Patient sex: F
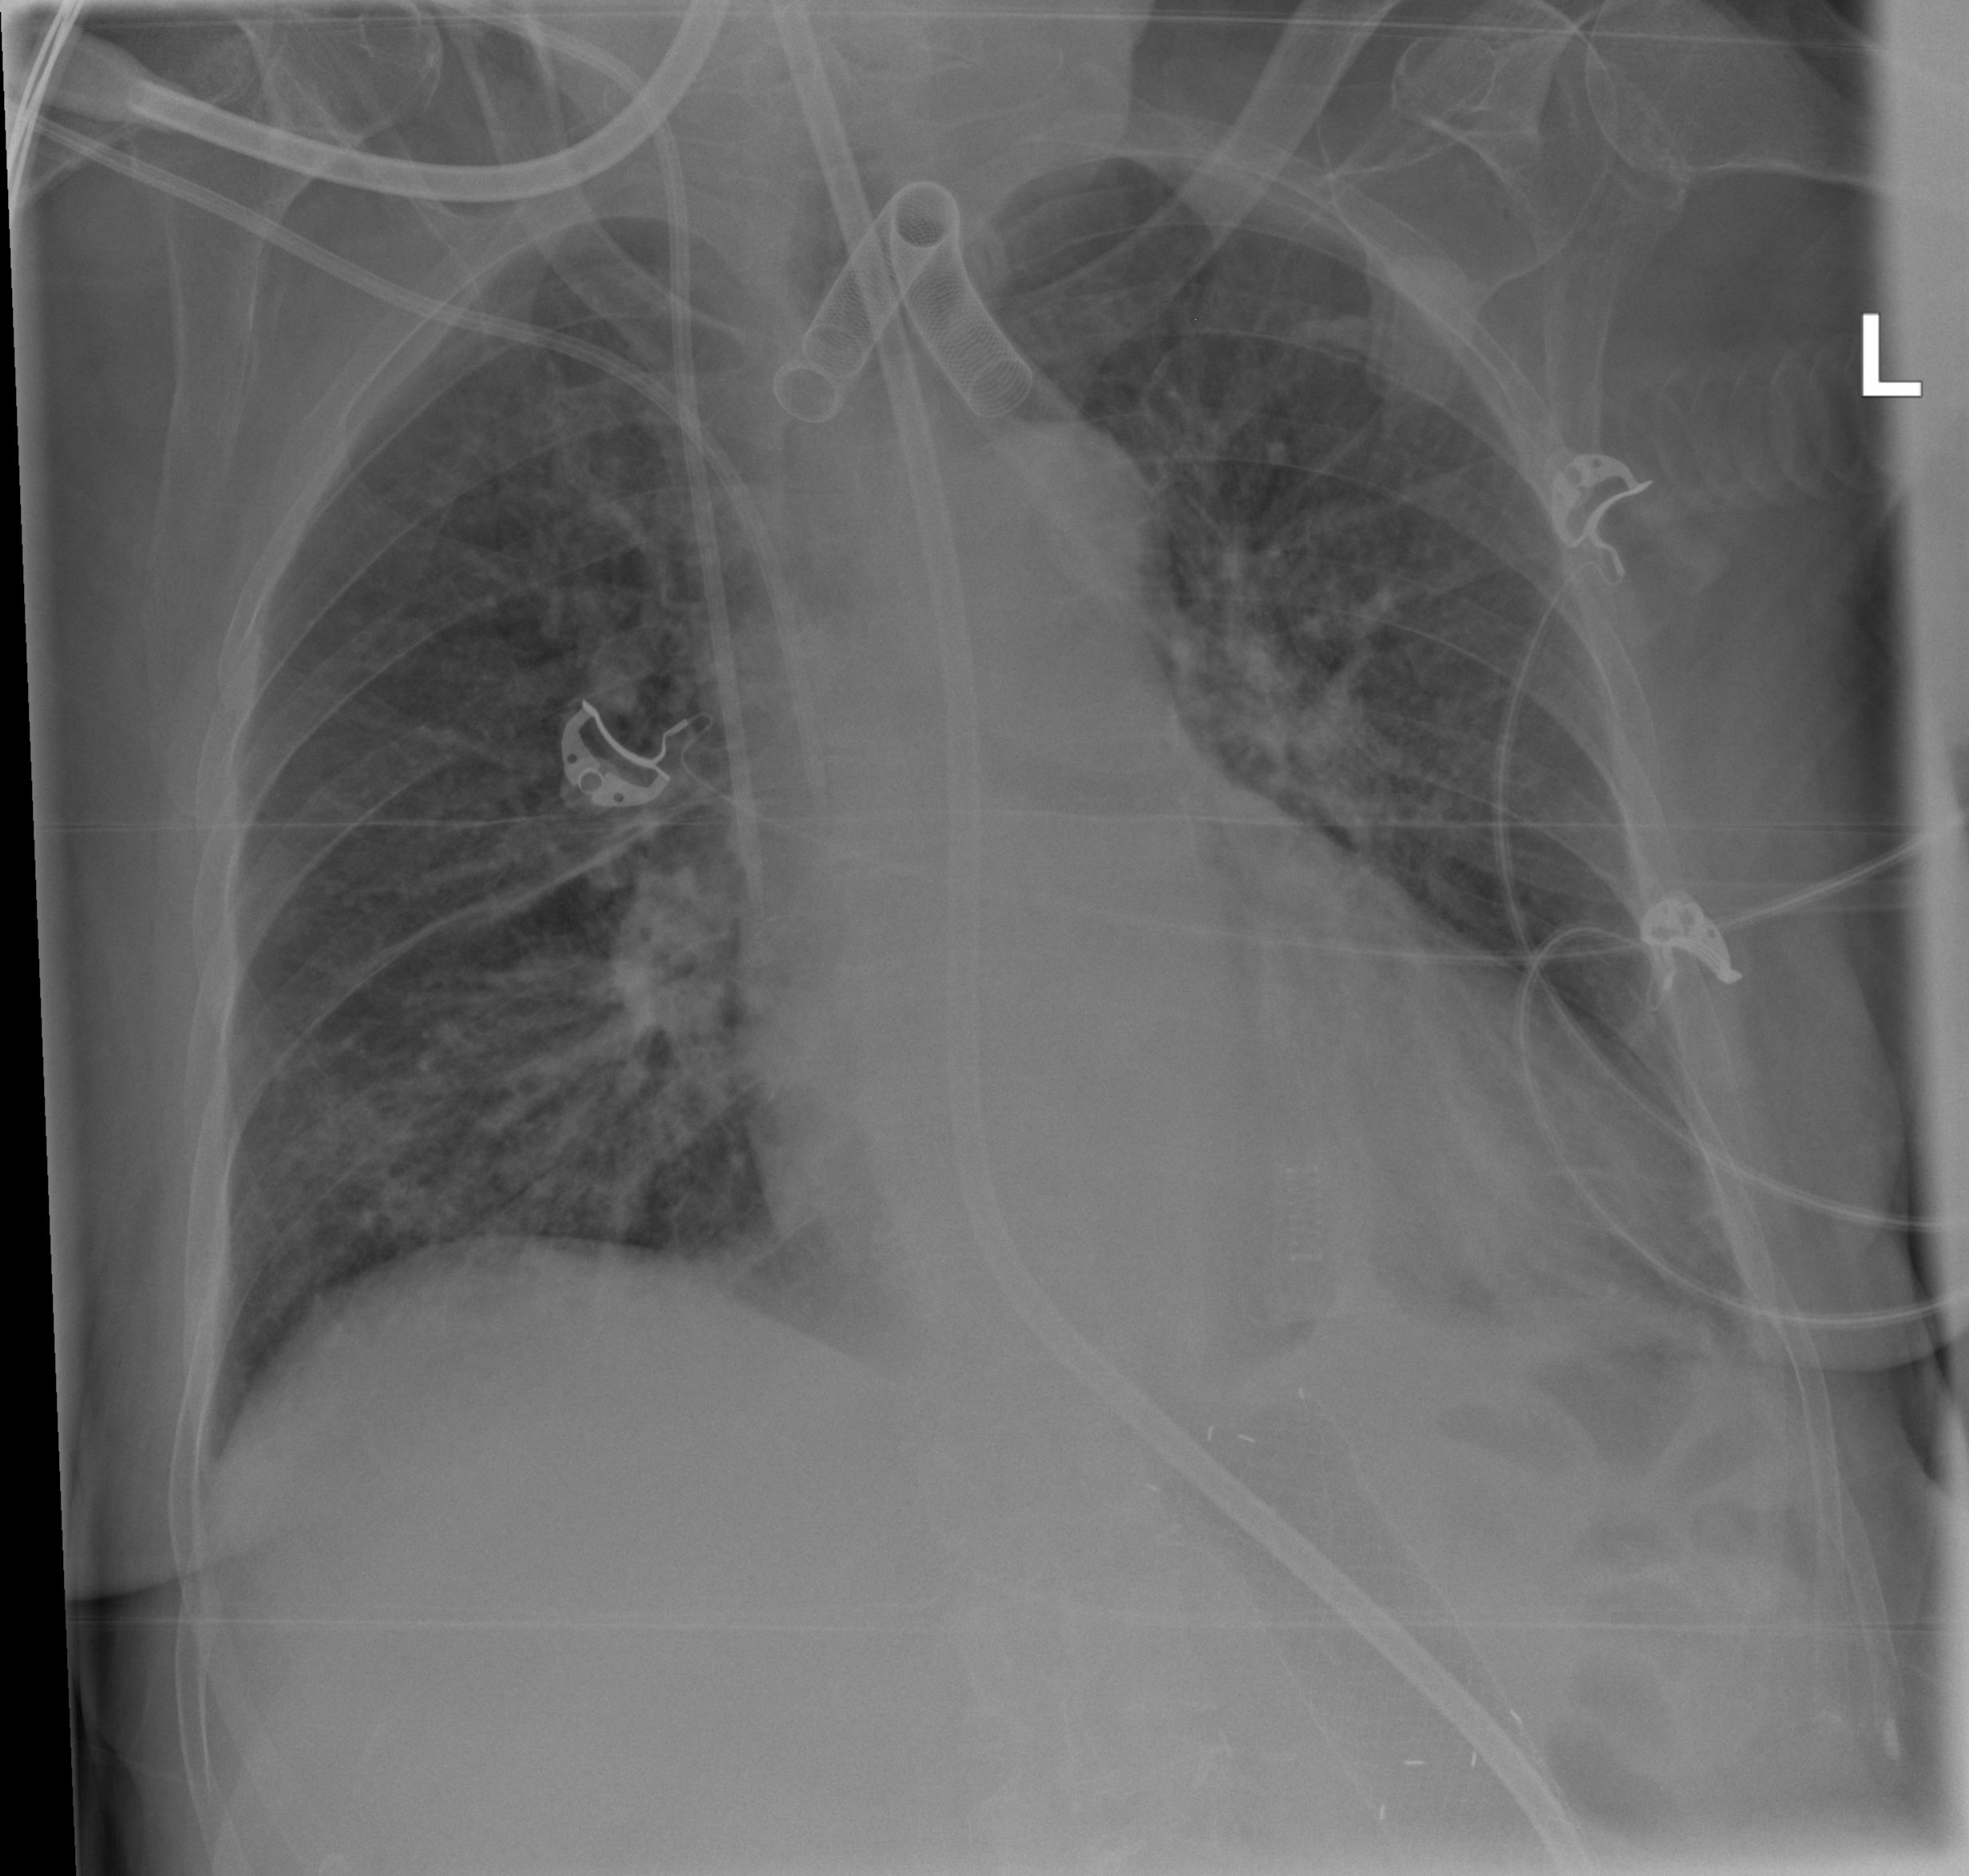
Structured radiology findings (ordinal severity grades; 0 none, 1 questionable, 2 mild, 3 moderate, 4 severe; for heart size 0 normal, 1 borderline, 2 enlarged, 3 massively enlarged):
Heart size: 2
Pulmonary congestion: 0
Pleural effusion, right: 0
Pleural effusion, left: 2
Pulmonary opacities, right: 2
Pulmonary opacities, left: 2
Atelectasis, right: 0
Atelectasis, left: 0